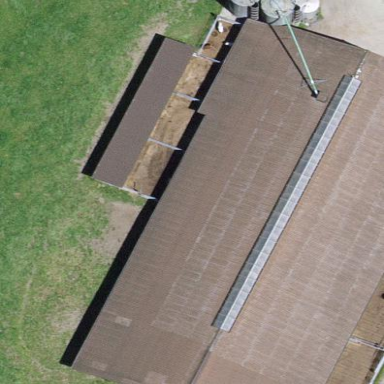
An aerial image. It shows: Farm auxiliary building.